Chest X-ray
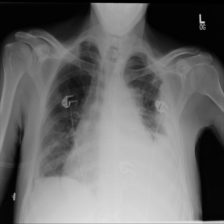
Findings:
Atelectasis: negative
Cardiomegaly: negative
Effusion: positive
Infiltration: positive
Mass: positive
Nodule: negative
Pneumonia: negative
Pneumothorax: positive
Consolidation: negative
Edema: negative
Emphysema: negative
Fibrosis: negative
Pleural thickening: negative
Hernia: negative